Question: Given the following markup, how could I use CSS to force one cell (all cells in column) to fit to the width of the content within it rather than stretch (which is the default behaviour)?
'''
td.block {
border: 1px solid black;
}
'''
'''
<table style="width: 100%;">
<tr>
<td class="block">this should stretch</td>
<td class="block">this should stretch</td>
<td class="block">this should be the content width</td>
</tr>
</table>
'''
I realize I could hard code the width, but I'd rather not do that, as the content which will go in that column is dynamic.
Looking at the image below, the first image is what the markup produces. The second image is what I want.

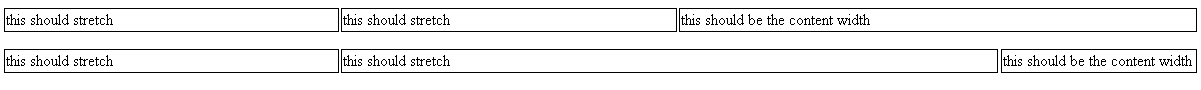
Answer: I'm not sure if I understand your question, but I'll take a stab at it:
'''
td {
border: 1px solid #000;
}
tr td:last-child {
width: 1%;
white-space: nowrap;
}
'''
'''
<table style="width: 100%;">
<tr>
<td class="block">this should stretch</td>
<td class="block">this should stretch</td>
<td class="block">this should be the content width</td>
</tr>
</table>
'''